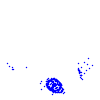
Particle: electron